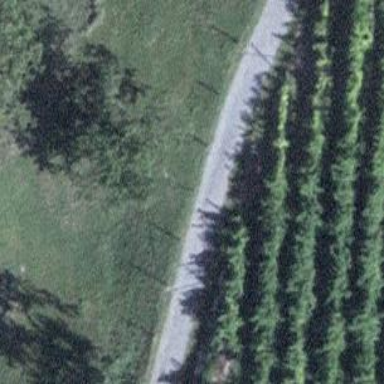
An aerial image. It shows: Footway with gravel surface.